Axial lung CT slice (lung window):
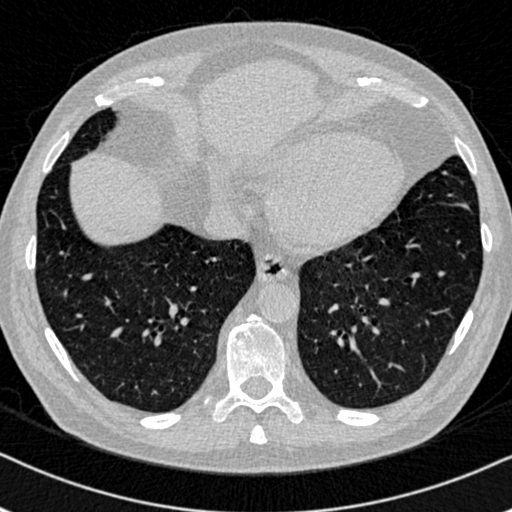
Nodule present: no